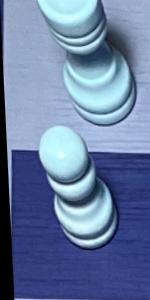
Label: Pawn_White